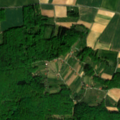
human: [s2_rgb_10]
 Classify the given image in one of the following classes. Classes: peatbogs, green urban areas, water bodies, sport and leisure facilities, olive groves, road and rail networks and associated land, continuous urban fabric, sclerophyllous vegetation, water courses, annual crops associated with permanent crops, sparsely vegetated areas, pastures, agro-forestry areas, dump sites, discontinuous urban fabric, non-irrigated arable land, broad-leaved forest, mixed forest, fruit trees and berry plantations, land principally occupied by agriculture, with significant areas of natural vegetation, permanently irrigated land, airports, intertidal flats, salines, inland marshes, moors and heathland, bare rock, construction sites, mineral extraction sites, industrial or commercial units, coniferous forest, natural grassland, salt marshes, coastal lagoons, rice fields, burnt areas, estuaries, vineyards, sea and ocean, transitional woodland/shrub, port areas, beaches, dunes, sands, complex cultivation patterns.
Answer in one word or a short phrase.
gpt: non-irrigated arable land, vineyards, pastures, broad-leaved forest